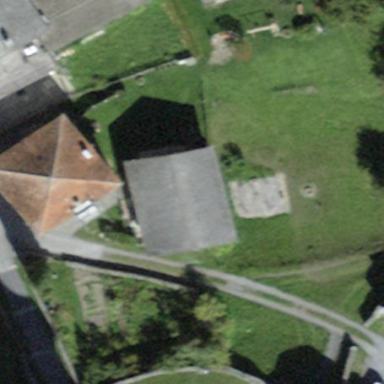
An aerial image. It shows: Farm auxiliary building.